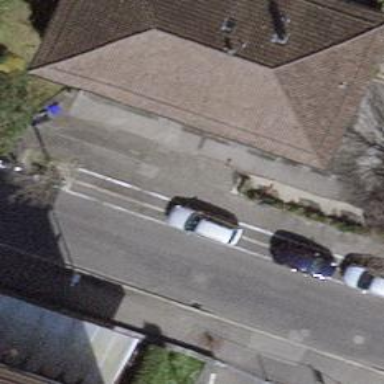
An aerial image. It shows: Cafe.